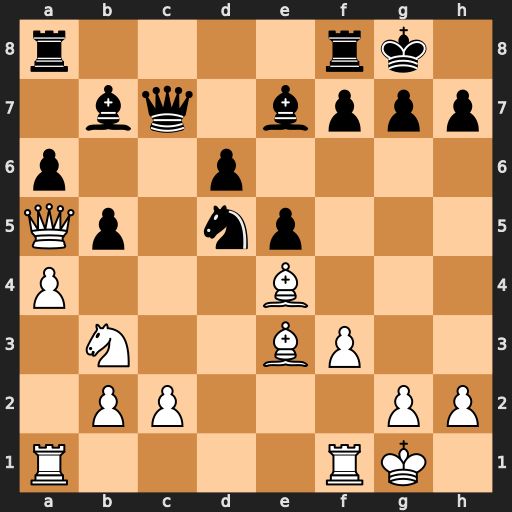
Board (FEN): r4rk1/1bq1bppp/p2p4/Qp1np3/P3B3/1N2BP2/1PP3PP/R4RK1
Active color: w
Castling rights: -
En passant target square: -
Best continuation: Qxc7 Nxc7 Bxb7